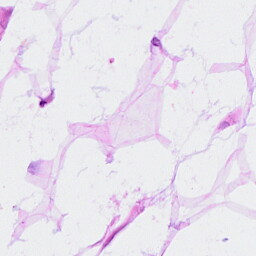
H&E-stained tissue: Breast